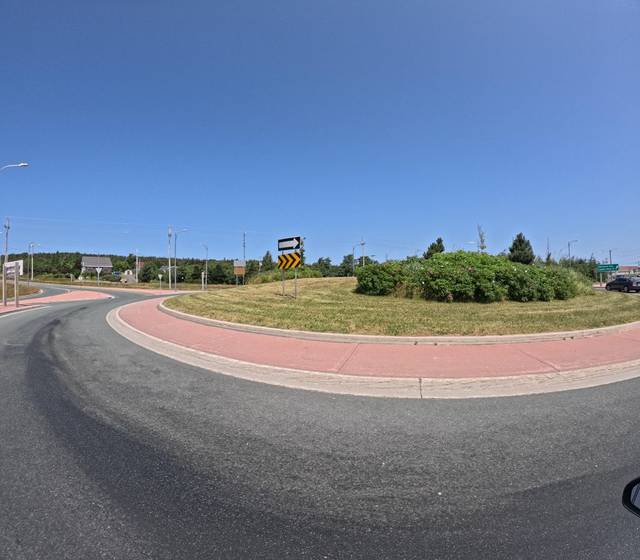
Region: Canada
Coordinates: 47.54, -52.766